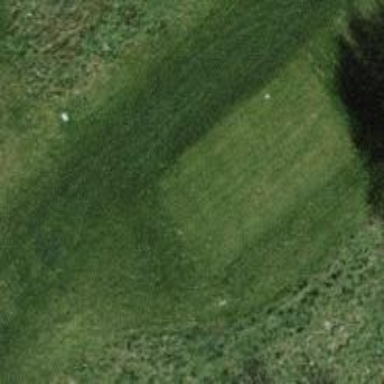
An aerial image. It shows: Grassy area designated as golf tee.